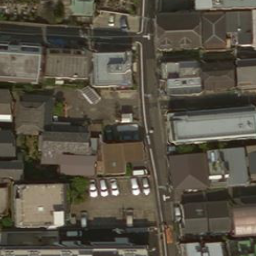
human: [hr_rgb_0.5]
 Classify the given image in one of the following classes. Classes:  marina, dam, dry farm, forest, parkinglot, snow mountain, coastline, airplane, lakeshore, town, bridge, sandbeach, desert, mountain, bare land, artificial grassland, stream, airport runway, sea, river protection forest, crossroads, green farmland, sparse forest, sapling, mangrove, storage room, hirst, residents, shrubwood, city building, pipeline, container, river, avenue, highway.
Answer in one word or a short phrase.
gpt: city building